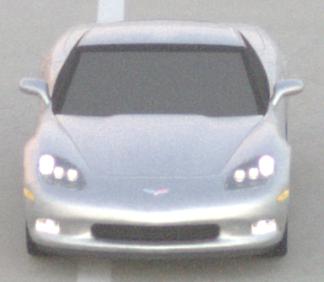
Make: Chevrolet
Model: Corvette Coupé
Detailed model: Corvette (C6) Coupé
Model produced from: 2005/02
Model produced until: 2008/03
Doors: 3
Color: white
Road condition: dry road
Daytime: sunrise or sunset
Contrast: low contrast